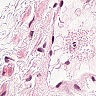
Metastatic tissue present: no